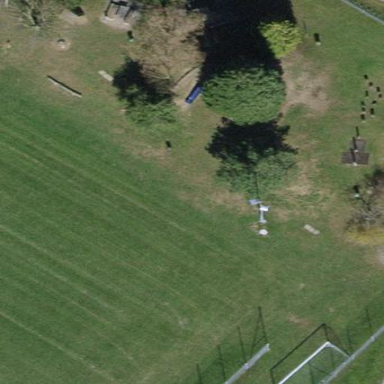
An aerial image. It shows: Playground area for leisure activities on the land.